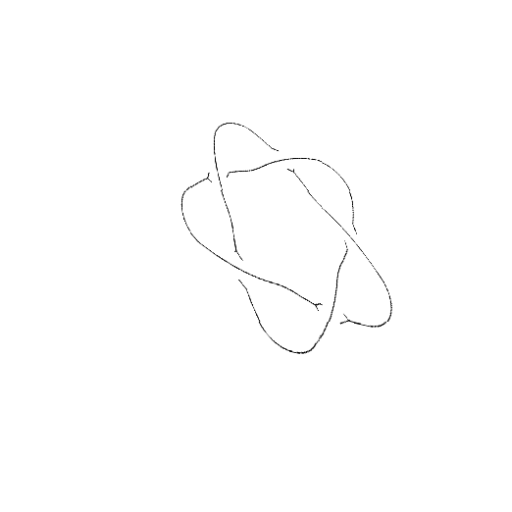
Crossing number: 5